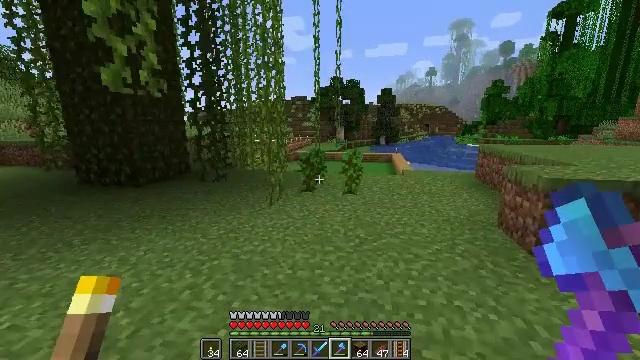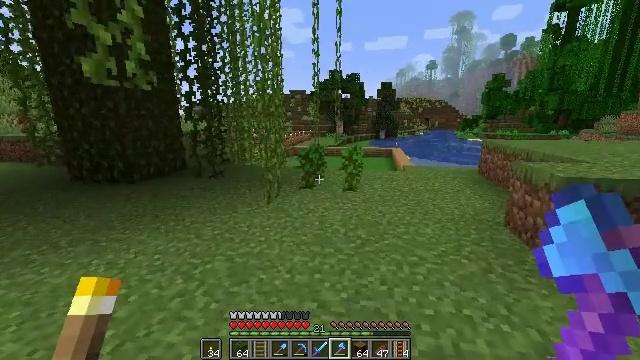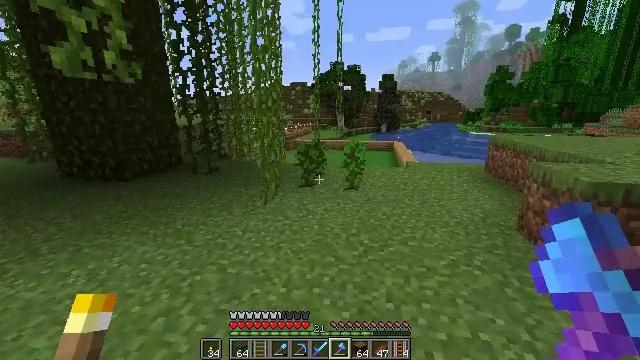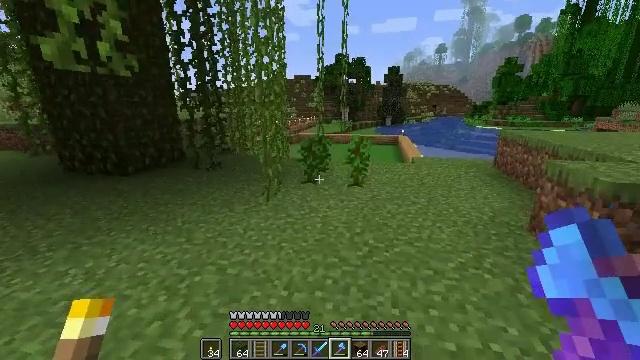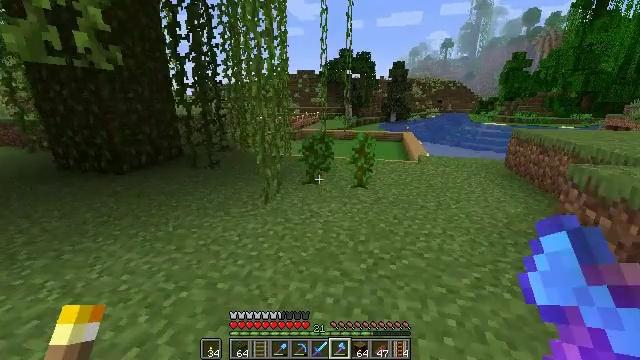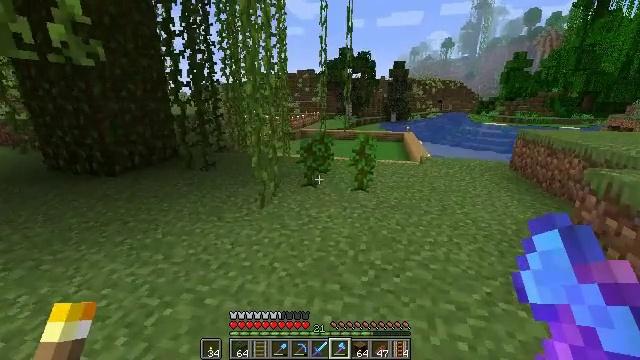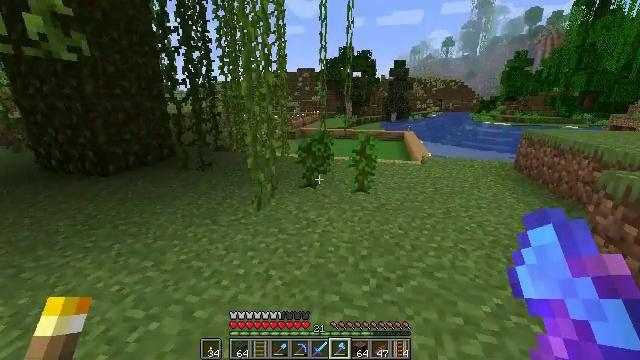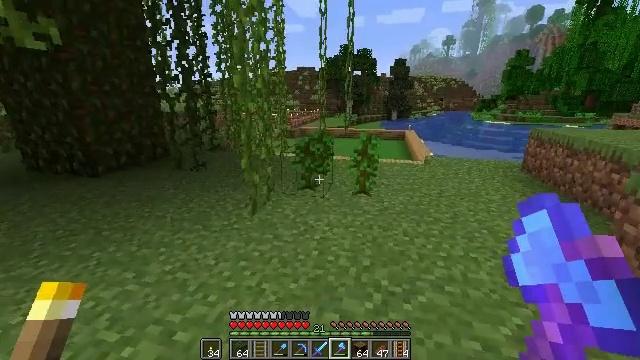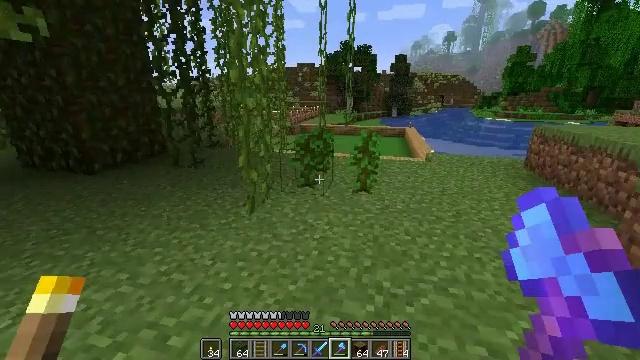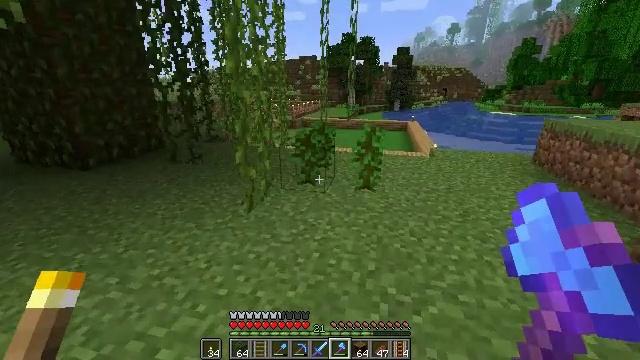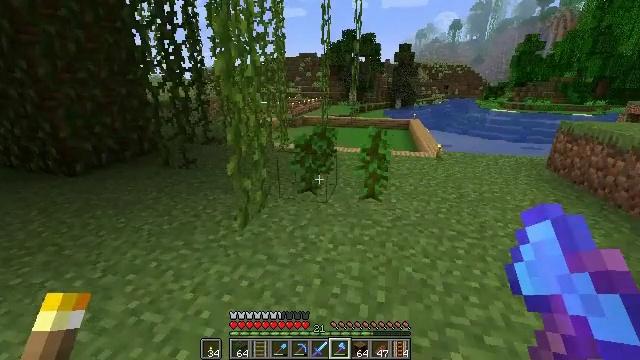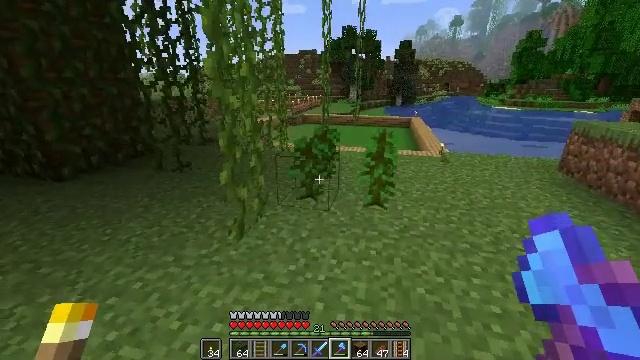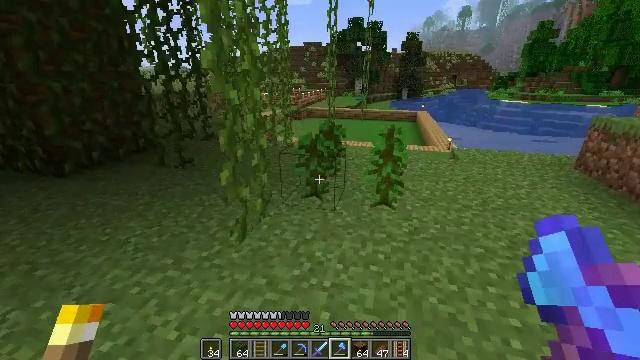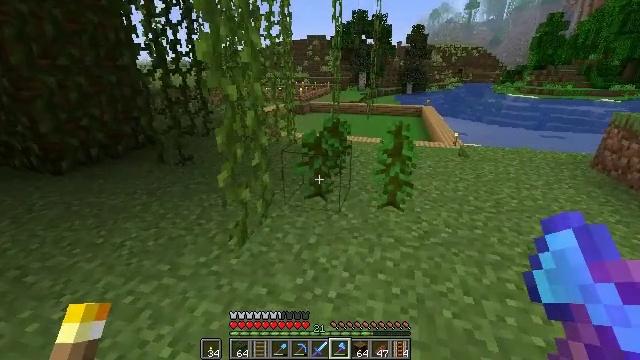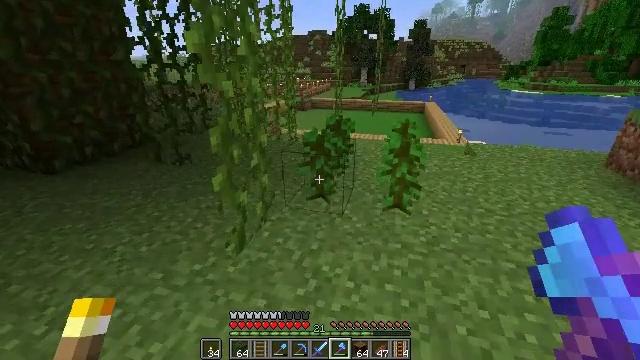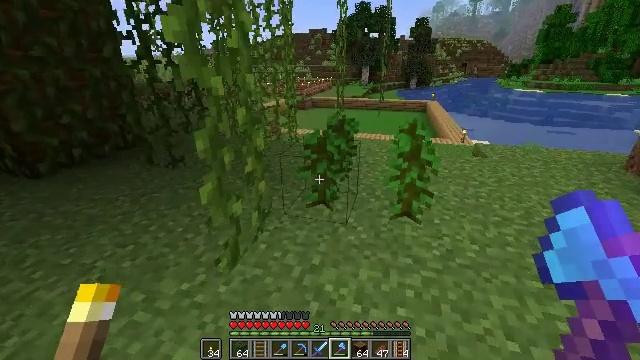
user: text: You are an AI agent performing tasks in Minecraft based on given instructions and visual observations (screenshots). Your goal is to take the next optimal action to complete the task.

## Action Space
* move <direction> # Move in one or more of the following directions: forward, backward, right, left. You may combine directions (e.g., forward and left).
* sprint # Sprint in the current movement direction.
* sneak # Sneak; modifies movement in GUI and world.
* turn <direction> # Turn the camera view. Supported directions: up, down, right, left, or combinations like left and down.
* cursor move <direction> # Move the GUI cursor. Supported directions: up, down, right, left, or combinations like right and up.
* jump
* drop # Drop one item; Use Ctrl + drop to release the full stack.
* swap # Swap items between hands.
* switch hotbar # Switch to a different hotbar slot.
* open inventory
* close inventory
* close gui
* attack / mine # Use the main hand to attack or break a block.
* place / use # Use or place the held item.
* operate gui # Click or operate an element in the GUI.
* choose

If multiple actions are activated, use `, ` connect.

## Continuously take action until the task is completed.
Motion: motion action
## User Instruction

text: Mine the jungle sapling from the tree.
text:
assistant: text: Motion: move forward, turn down
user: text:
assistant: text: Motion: move forward, turn down
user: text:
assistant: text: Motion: move forward, turn down
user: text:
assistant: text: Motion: move forward
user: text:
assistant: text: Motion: move forward
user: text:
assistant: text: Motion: move forward
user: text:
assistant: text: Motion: move forward
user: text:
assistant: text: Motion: move forward
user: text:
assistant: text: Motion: move forward, turn down
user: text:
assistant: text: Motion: move forward
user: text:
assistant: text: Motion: move forward
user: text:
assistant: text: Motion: move forward, turn left and down
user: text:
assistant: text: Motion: move forward, turn down
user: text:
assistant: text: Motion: move forward
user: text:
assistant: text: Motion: move forward
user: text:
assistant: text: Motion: move forward
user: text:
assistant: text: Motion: turn down
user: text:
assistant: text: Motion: no_op
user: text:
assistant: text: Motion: no_op
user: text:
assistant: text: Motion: attack / mine
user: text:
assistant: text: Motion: move forward, attack / mine
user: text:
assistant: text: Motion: move forward, attack / mine
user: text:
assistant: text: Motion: move forward
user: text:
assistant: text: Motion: move forward, turn right
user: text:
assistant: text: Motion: move forward
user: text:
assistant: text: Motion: move forward
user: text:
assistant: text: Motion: attack / mine
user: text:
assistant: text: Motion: attack / mine
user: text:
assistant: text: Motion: attack / mine
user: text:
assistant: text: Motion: attack / mine